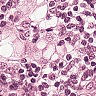
Metastatic tissue present: yes